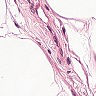
Metastatic tissue present: no